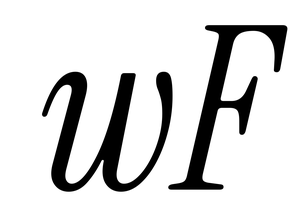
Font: InstrumentSerif-Italic